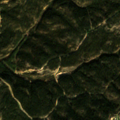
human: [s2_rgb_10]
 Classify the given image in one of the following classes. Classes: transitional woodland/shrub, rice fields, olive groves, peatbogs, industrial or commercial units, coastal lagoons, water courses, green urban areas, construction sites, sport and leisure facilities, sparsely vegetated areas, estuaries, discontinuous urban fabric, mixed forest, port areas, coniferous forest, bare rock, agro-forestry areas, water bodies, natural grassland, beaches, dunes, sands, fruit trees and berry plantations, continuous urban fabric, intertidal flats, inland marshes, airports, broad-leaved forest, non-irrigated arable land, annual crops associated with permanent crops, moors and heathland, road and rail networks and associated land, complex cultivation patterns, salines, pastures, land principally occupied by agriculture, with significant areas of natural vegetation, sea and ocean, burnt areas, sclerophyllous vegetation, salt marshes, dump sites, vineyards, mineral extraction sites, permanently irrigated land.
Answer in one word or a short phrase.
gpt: transitional woodland/shrub